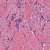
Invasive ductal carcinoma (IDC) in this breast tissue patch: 1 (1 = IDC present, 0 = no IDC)